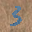
Label: 3